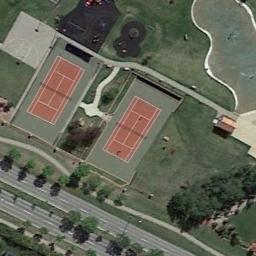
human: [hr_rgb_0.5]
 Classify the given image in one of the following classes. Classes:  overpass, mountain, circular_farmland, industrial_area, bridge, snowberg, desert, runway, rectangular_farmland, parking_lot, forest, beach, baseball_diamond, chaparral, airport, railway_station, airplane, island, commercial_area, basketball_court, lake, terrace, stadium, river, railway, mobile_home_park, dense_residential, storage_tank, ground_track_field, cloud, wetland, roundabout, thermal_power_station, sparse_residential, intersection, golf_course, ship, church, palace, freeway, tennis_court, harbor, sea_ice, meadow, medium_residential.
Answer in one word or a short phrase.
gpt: tennis_court